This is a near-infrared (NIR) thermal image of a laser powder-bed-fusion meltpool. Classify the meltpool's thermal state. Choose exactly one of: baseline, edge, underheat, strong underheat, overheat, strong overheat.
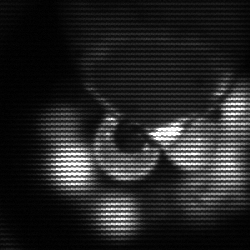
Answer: edge